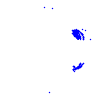
Particle: kaon